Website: macys
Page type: cart
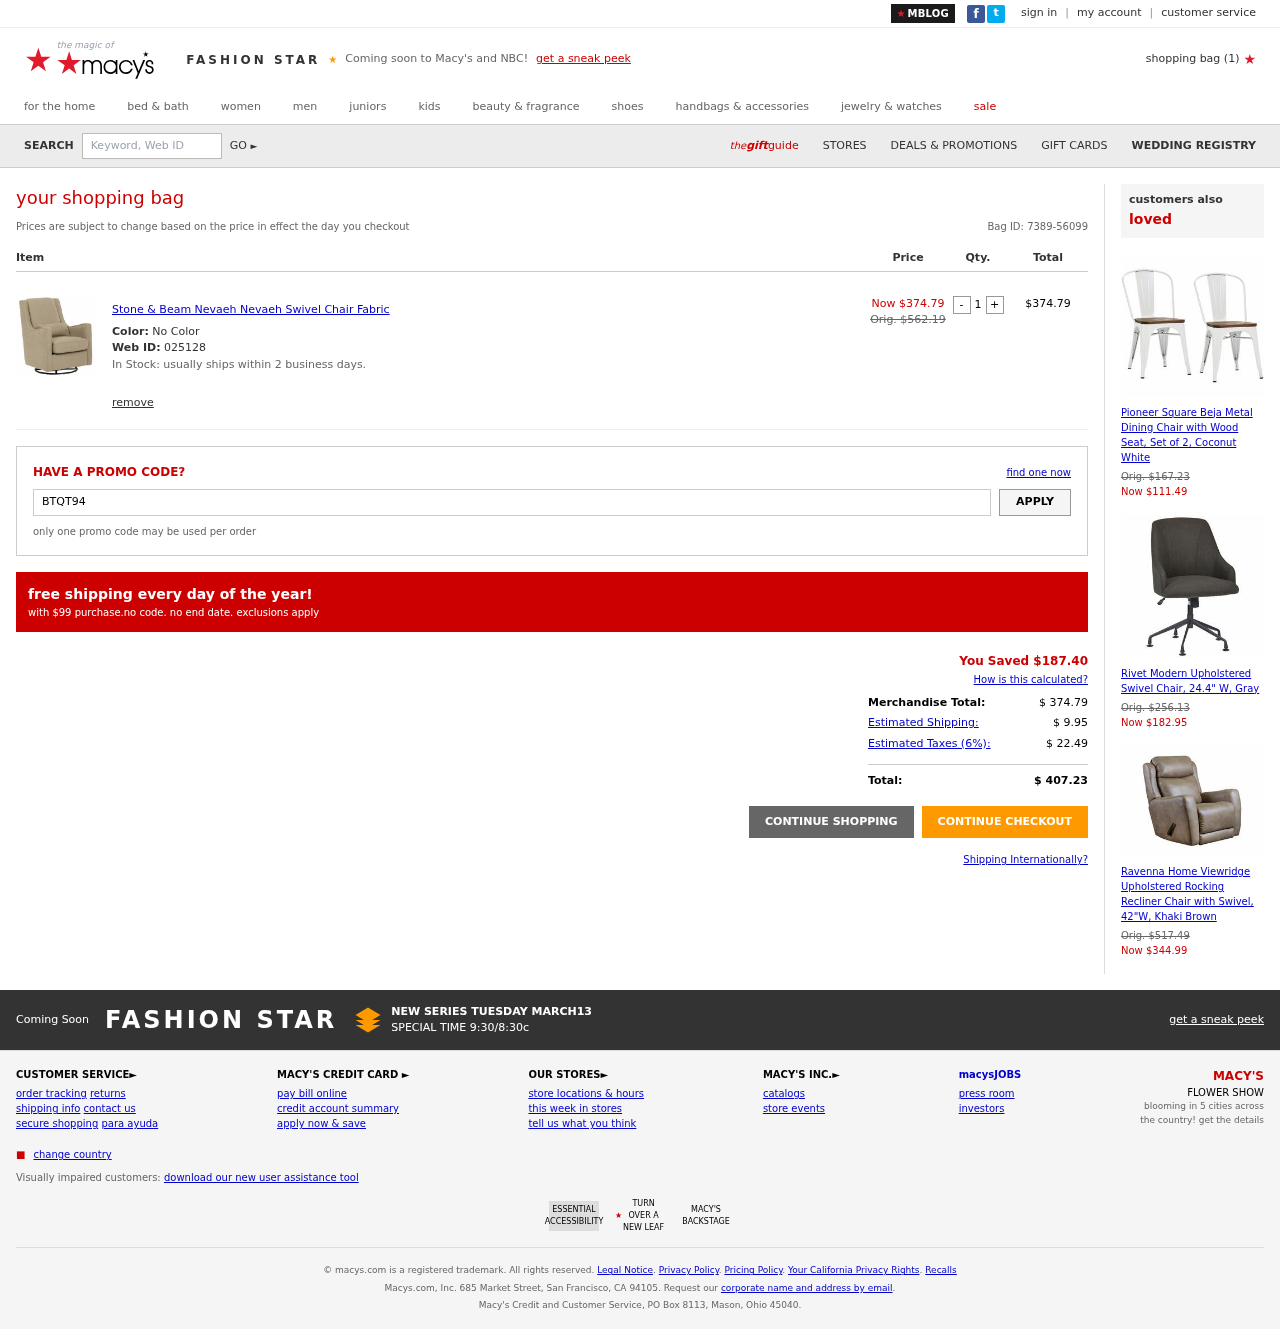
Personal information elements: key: PII_PROMO_CODE
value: BTQT94
Product elements: key: PRODUCT1_NAME
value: Stone & Beam Nevaeh Nevaeh Swivel Chair Fabric
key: PRODUCT1_PRICE
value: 374.79
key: PRODUCT1_QUANTITY
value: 1
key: PRODUCT2_NAME
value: Pioneer Square Beja Metal Dining Chair with Wood Seat, Set of 2, Coconut White
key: PRODUCT2_PRICE
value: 111.49
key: PRODUCT3_NAME
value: Rivet Modern Upholstered Swivel Chair, 24.4" W, Gray
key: PRODUCT3_PRICE
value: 182.95
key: PRODUCT4_NAME
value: Ravenna Home Viewridge Upholstered Rocking Recliner Chair with Swivel, 42"W, Khaki Brown
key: PRODUCT4_PRICE
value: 344.99
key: PRODUCT1_SKU
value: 025128
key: PRODUCT1_ORIGINAL_PRICE
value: Orig. $562.19
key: PRODUCT1_TOTAL
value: $374.79
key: PRODUCT2_ORIGINAL_PRICE
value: Orig. $167.23
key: PRODUCT3_ORIGINAL_PRICE
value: Orig. $256.13
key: PRODUCT4_ORIGINAL_PRICE
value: Orig. $517.49
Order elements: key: ORDER_NUM_ITEMS
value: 1
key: ORDER_ID
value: Bag ID: 7389-56099
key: ORDER_SAVINGS
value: $187.40
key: ORDER_SUBTOTAL
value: $ 374.79
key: ORDER_SHIPPING_COST
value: $ 9.95
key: ORDER_TAX
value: $ 22.49
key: ORDER_TOTAL
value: $ 407.23